Question: I have found this <URL> for building a visitor for a depth first search, but I'm unsure of how to build a visitor for my intent.
I have an unweighted tree. I want to find all shortest routes from a root to each branch end, a vertex with only one edge connecting to the rest of the graph.
For example, in this graph ()

if '12' were the root, the branch ends would be '4', '1', '9', '10', and '7'. The first route would contain '12', '11', '5', '2', '4'. The second route would contain '12', '11', '5', '2', '1'. And so on.
In the example provided
'''
class MyVisitor : public boost::default_dfs_visitor
{
public:
void discover_vertex(MyVertex v, const MyGraph& g) const
{
cerr << v << endl;
return;
}
};
'''
I do no see a way to determine which route 'discover_vertex' is currently searching.
How can my intent be implemented?
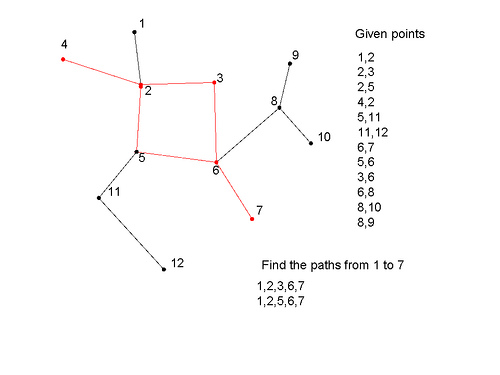
Answer: If you want to "track" which "route" vertex is currently being explored, you can use code similar to "predecessor_recorder" in your visitor.
Details on predefined predecessor_recorder can be found here: <URL>.
In fact, you probably would better of with dijkstra_shortest_paths. That algorithm reports a predecessor map for you. You can call Dijkstra and afterwards simply go over predecessor map and generate your paths of interest for vertices of interest.